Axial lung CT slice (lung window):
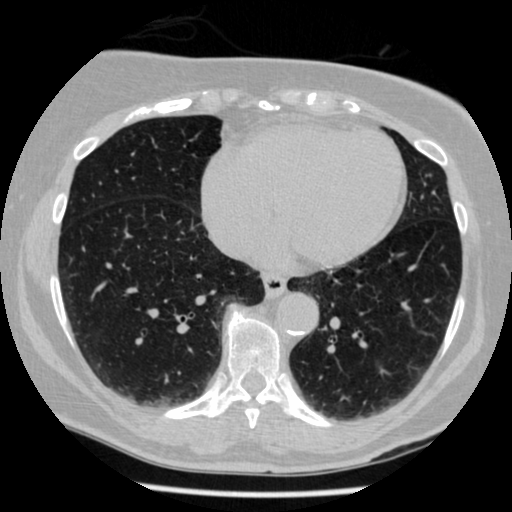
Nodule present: no